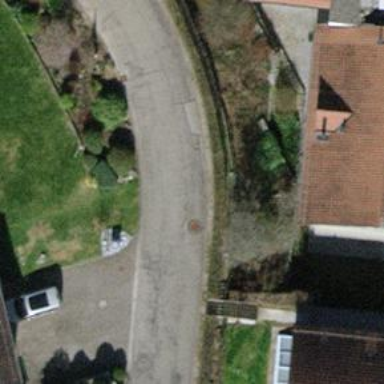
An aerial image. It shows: Residential road with asphalt surface and no sidewalk.